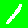
Digit: 1